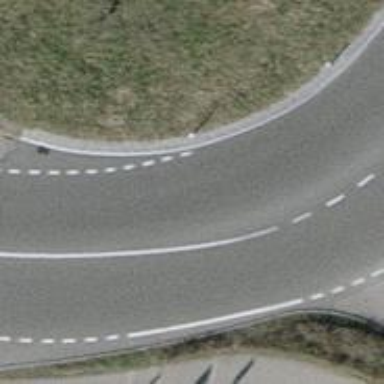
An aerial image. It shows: Secondary road with asphalt surface.